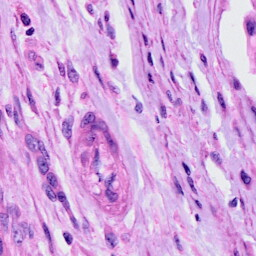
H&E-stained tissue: Cervix